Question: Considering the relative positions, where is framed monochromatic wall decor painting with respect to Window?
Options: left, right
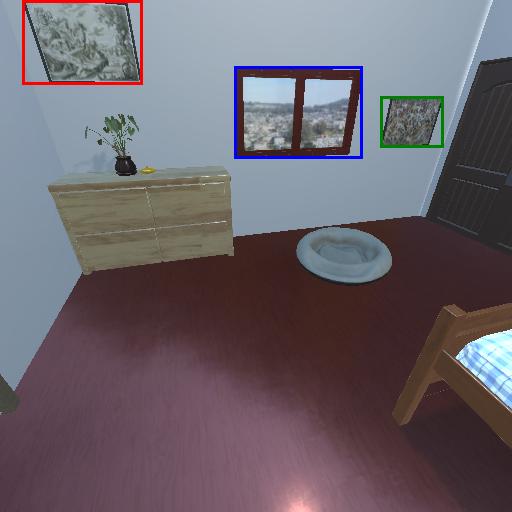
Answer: left